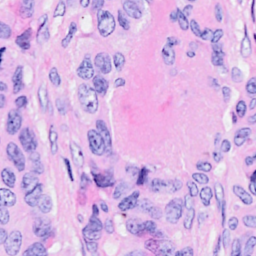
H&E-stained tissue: Breast